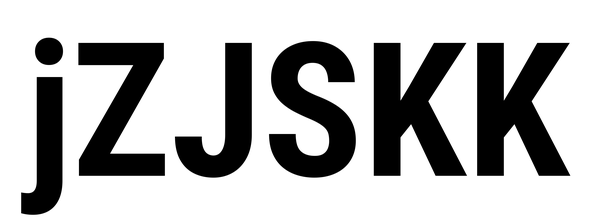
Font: Roboto_Condensed_Bold